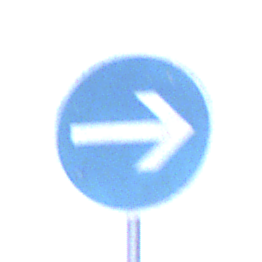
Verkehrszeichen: VorgeschriebeneFahrtrichtungHierRechts
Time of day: Midday
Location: Roofed (Underpass)
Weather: Clear
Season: NotSpecified
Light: Natural